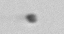
Label: nanoplankton_mix